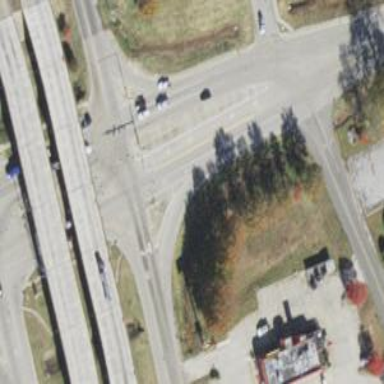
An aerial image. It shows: Asphalt road with primary link designation.